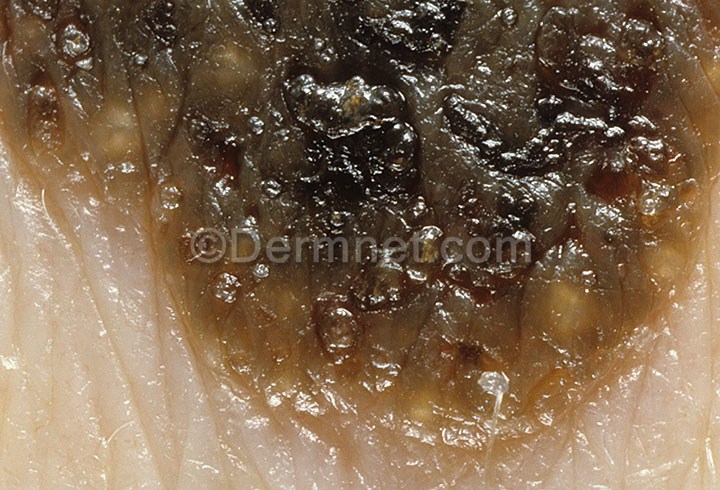
Disease: Seborrheic Keratoses and other Benign Tumors